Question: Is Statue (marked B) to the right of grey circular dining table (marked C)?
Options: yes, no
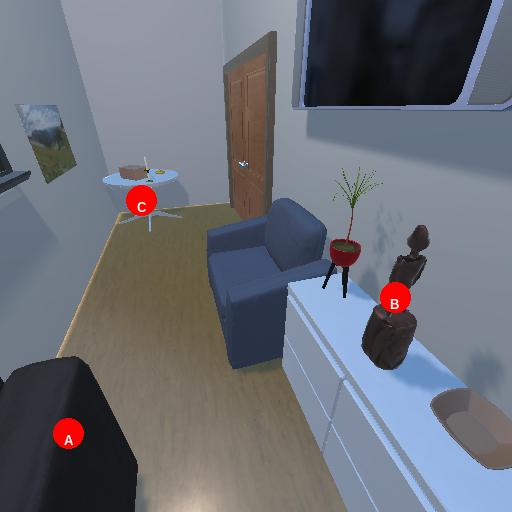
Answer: yes